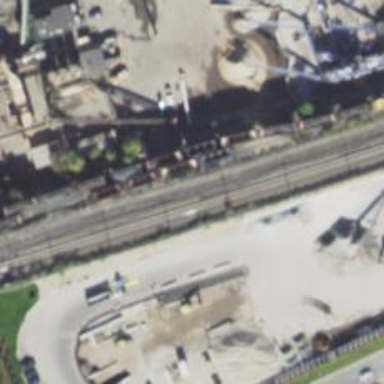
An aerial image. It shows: Railway siding with rails.